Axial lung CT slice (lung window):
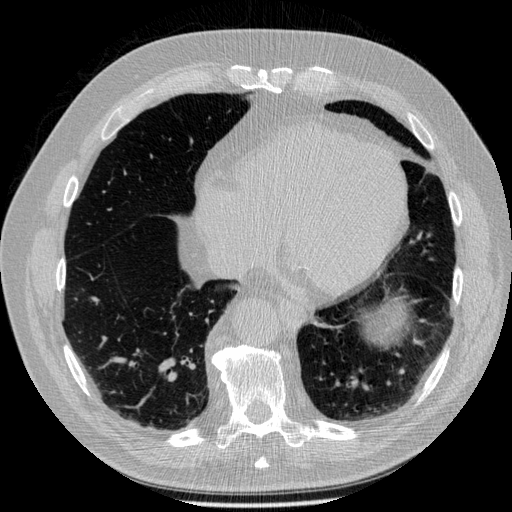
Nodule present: no